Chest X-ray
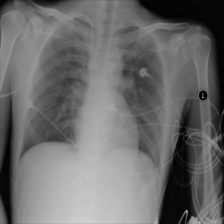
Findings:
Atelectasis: negative
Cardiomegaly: negative
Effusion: negative
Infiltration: negative
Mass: negative
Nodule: negative
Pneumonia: negative
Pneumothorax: negative
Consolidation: negative
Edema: positive
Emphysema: negative
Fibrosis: negative
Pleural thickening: negative
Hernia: negative